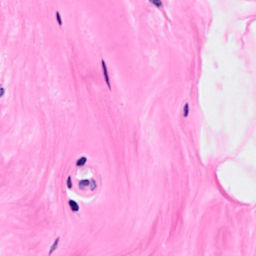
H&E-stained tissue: Breast